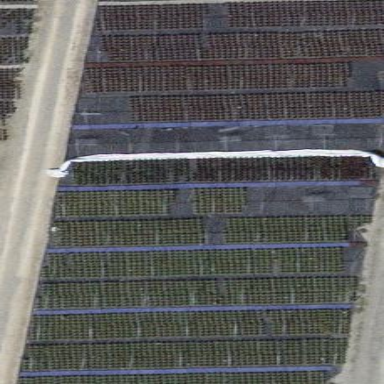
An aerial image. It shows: Plant nursery.